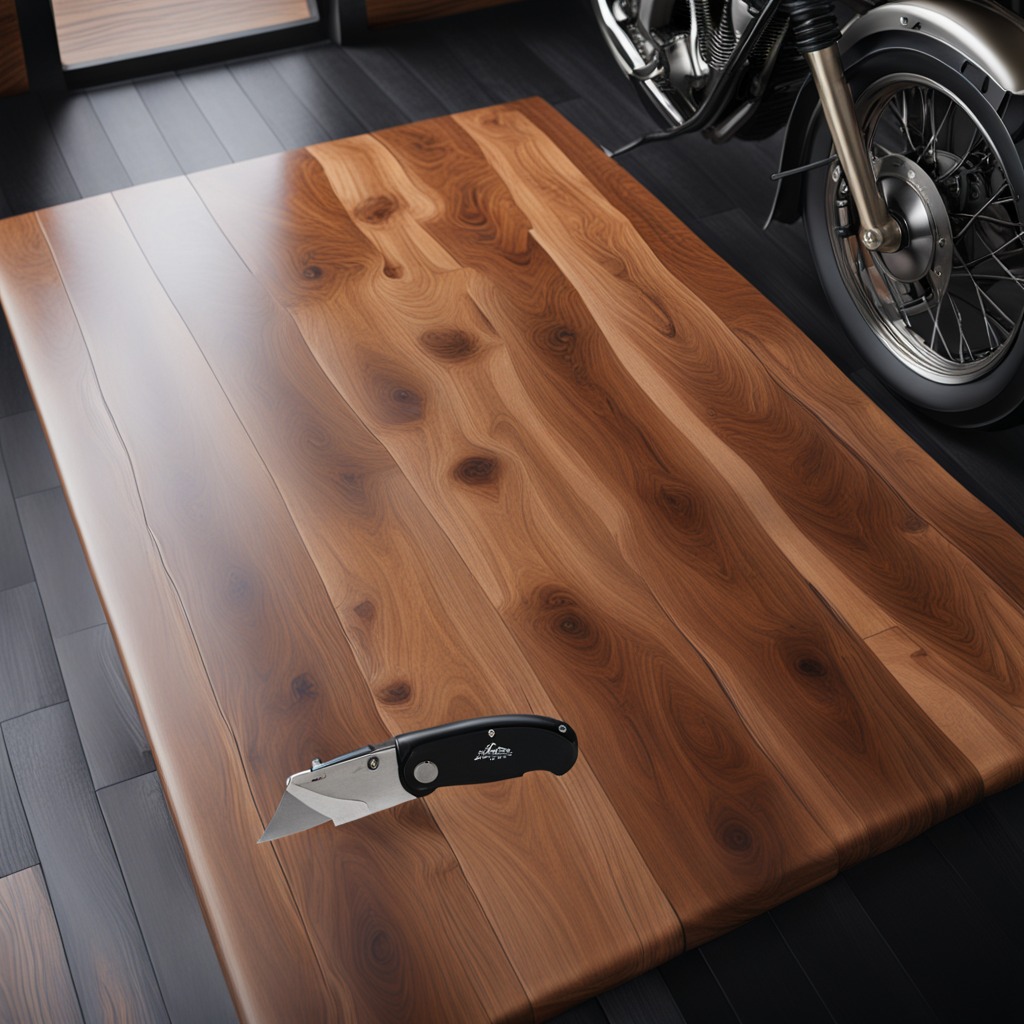
A utility knife is lying on the oil-spilled wooden table in a vintage motorcycle garage.